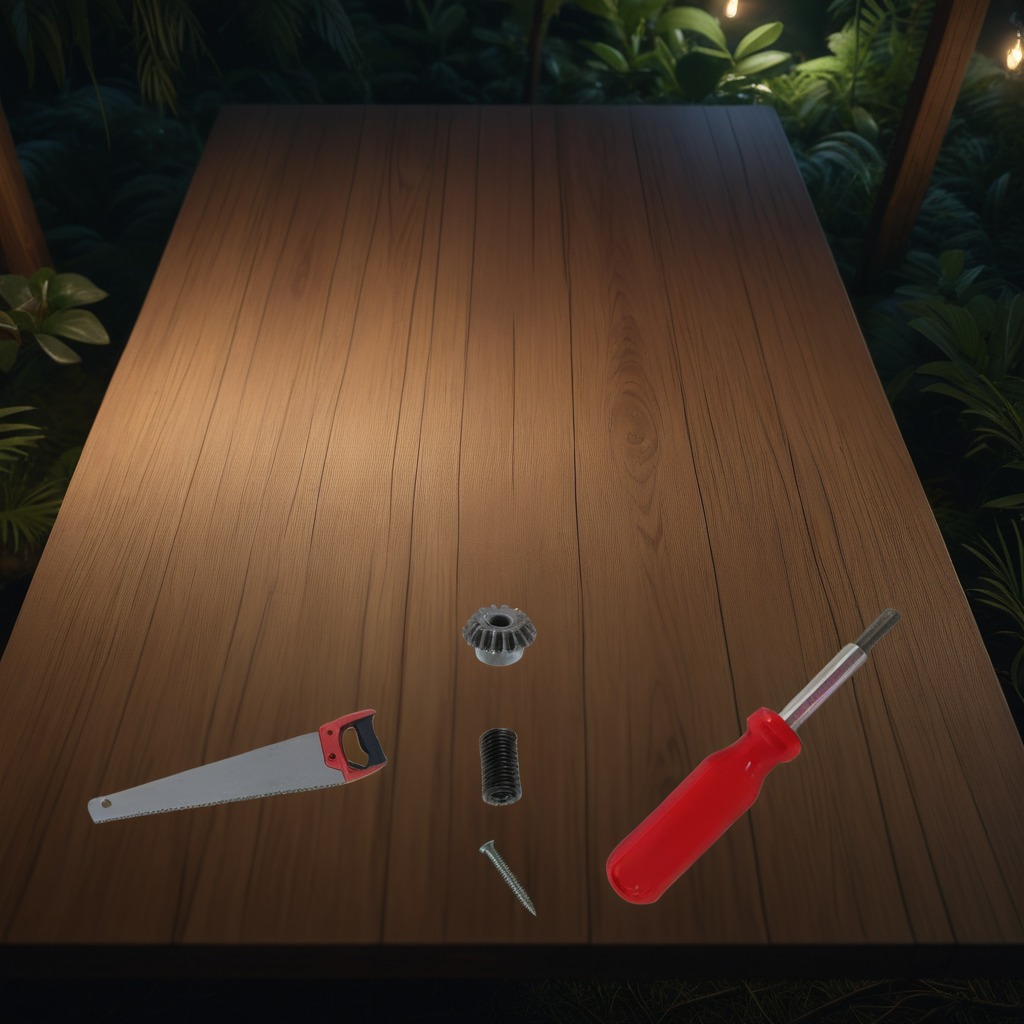
A steel gear with teeth, a metal machine screw, a coiled metal spring, a handheld metal saw, and a screwdriver are lying on the wooden table inside a jungle field workshop tent at night.